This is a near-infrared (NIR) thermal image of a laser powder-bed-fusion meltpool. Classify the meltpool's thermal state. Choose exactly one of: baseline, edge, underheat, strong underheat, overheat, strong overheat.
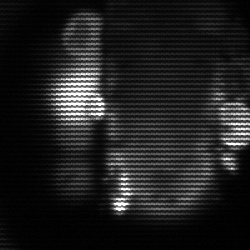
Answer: strong underheat